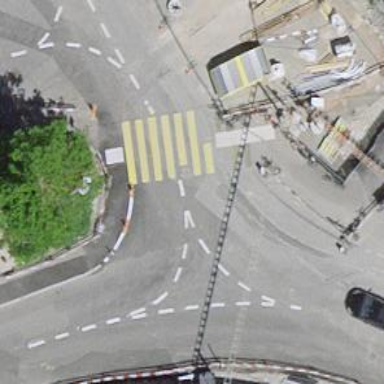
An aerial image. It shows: Uncontrolled zebra crossing on the road.